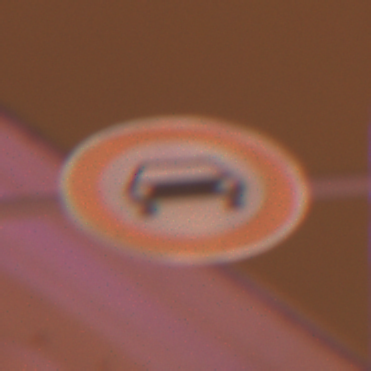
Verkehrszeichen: VerbotKraftwagen
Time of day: Night
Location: Outdoor (Urban)
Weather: Overcast
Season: Winter
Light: Artificial